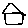
Label: house